Question: Count the number of objects in the diagram.
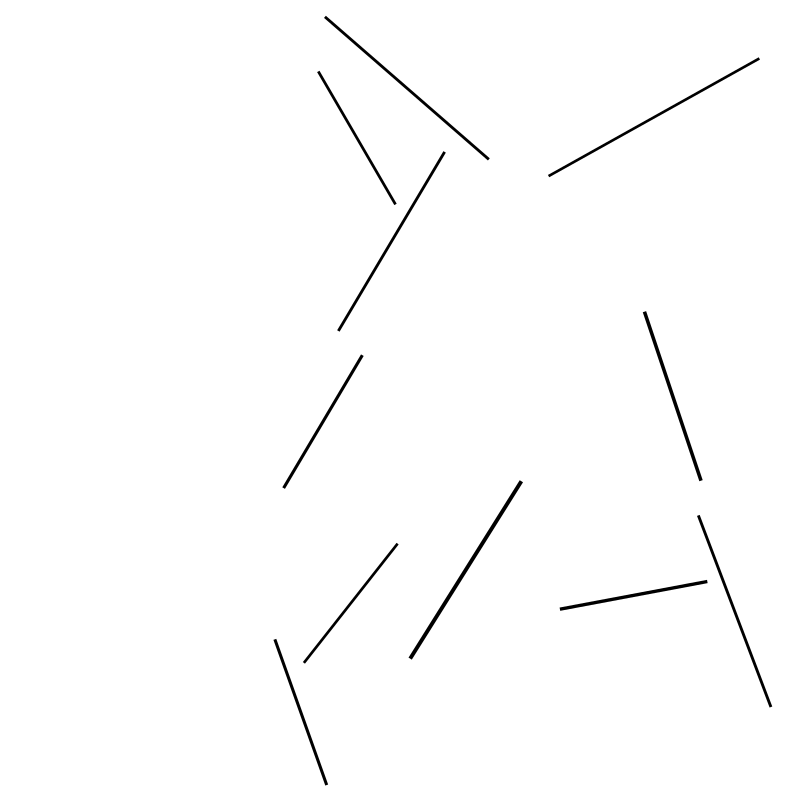
Answer: 11